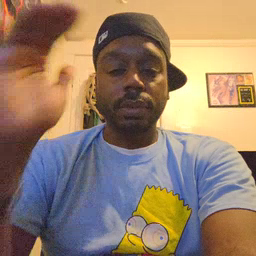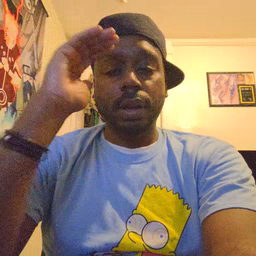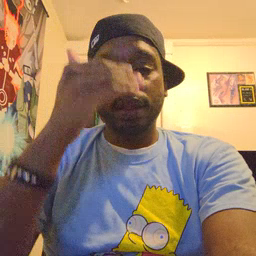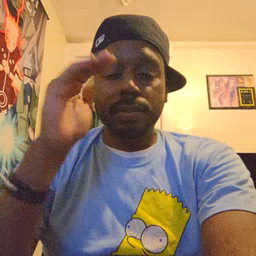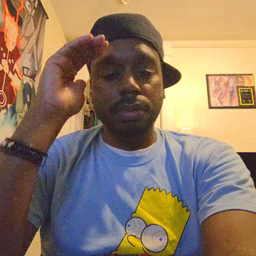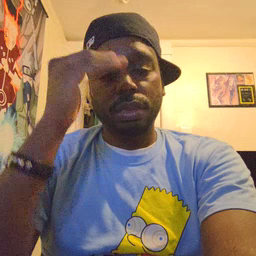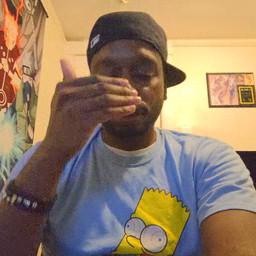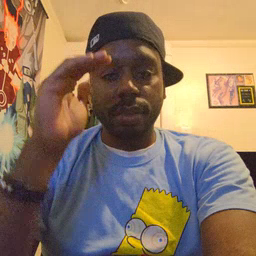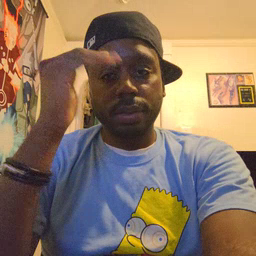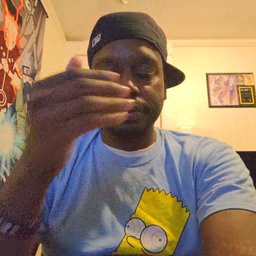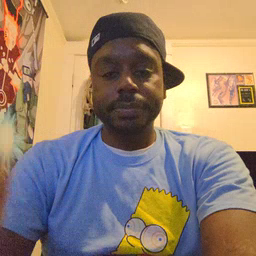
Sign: sleepy